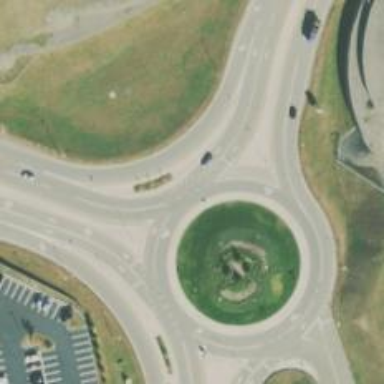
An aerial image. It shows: Tertiary road made of asphalt leading to roundabout junction.